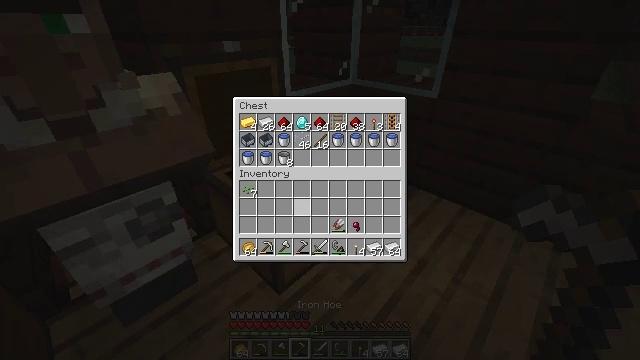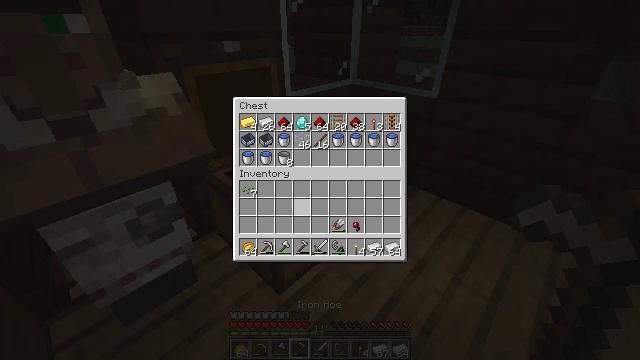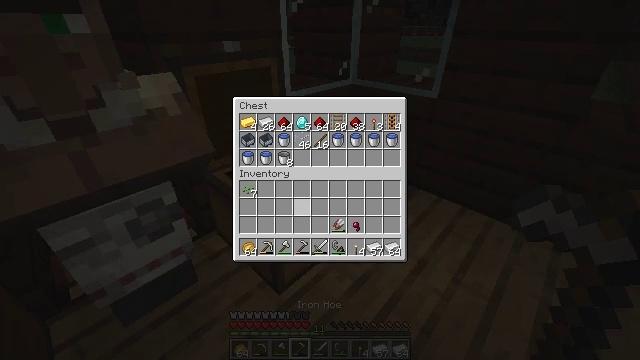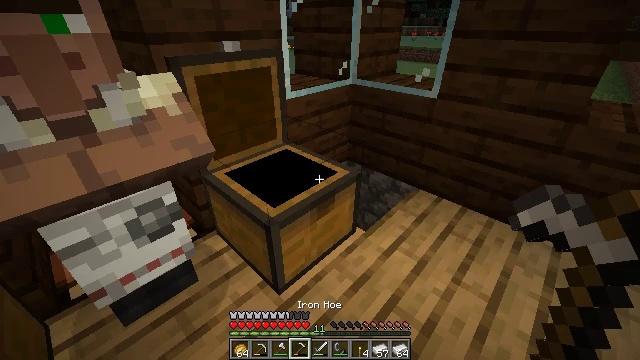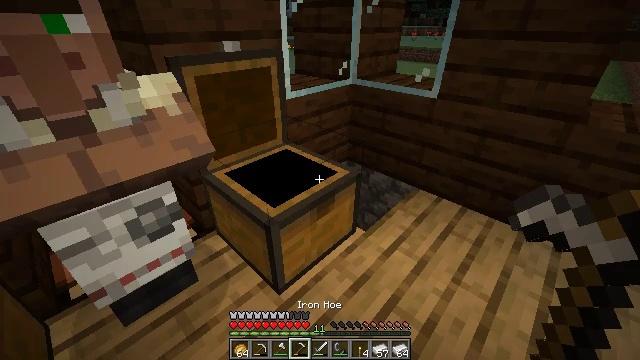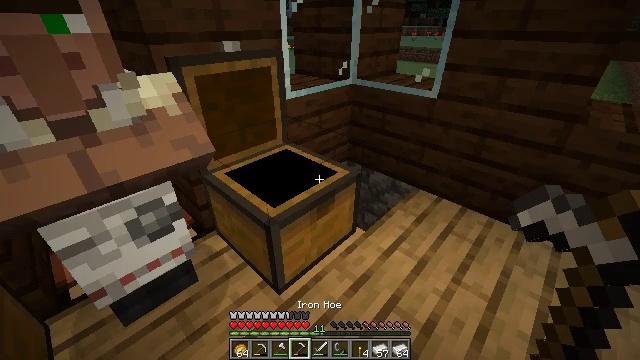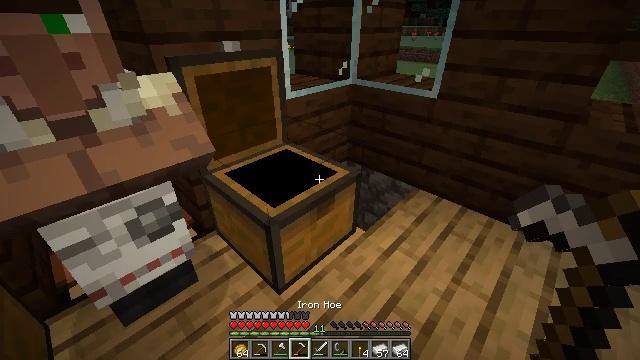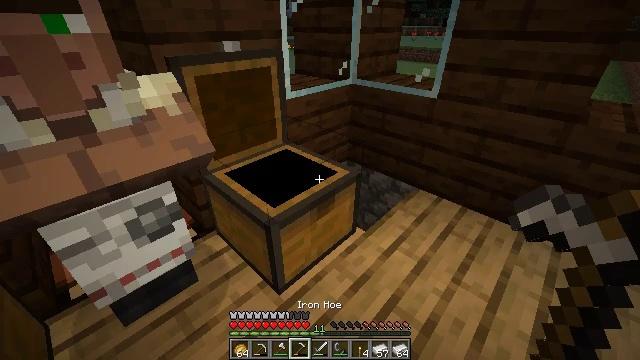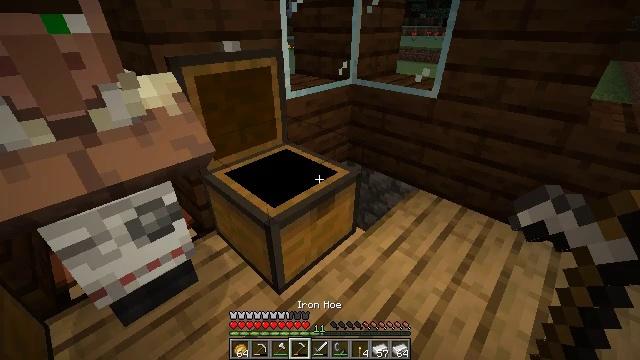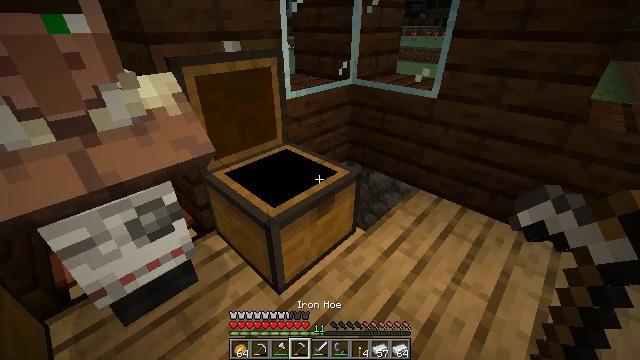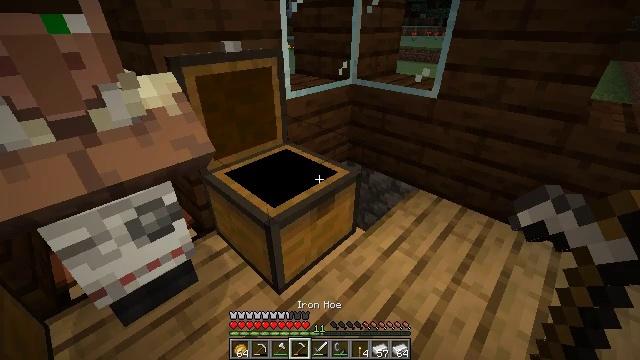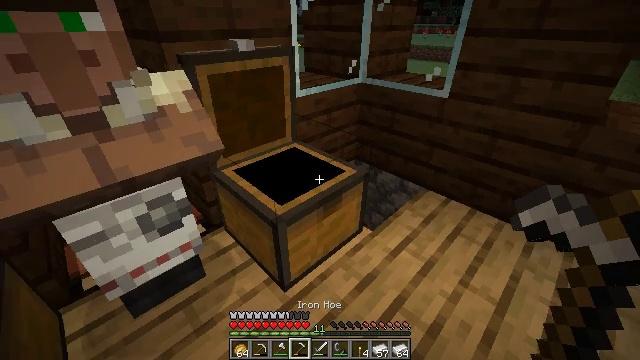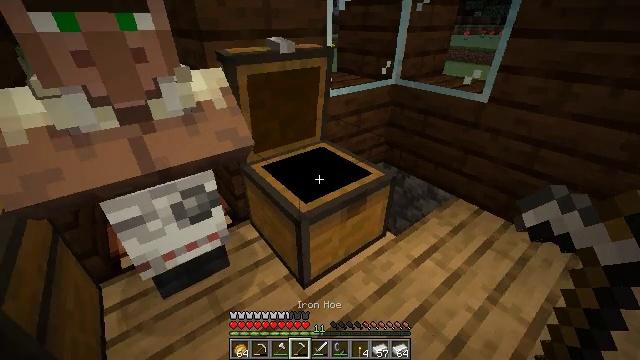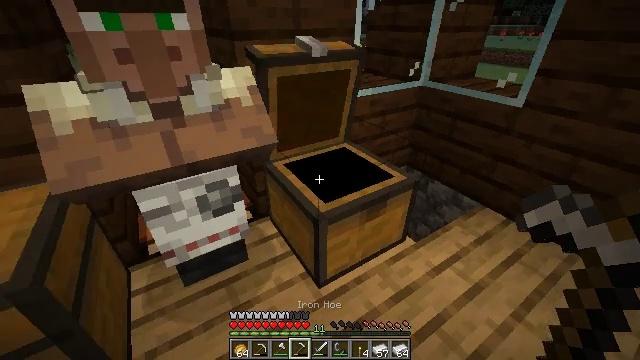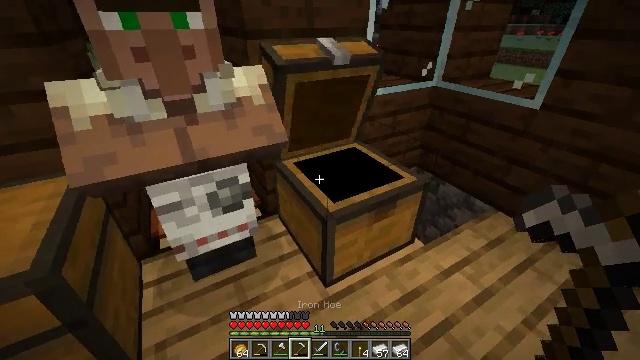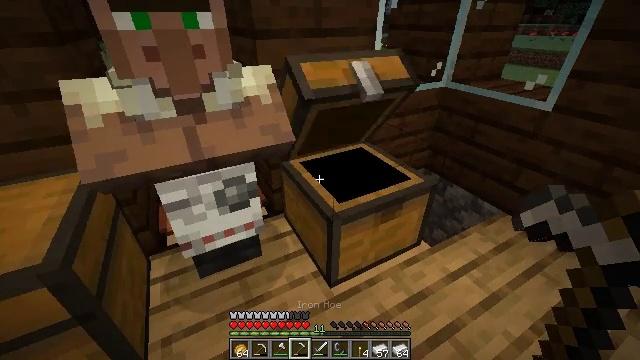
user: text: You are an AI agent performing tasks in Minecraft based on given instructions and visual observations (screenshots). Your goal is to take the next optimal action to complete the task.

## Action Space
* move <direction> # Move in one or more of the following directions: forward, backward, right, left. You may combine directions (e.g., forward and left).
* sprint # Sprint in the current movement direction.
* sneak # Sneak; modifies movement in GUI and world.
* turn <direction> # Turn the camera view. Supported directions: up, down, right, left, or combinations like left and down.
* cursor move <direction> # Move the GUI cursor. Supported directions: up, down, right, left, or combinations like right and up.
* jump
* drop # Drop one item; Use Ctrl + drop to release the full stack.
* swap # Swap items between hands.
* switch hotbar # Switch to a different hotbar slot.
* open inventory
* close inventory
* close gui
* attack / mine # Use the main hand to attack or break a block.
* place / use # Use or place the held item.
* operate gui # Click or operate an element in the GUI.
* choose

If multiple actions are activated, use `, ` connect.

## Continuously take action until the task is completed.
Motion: motion action
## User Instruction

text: Gather dirt.
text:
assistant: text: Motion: no_op
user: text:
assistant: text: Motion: no_op
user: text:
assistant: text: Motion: no_op
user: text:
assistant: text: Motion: close gui
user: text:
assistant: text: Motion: no_op
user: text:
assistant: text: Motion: no_op
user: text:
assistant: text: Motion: no_op
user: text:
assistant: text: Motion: no_op
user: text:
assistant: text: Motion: no_op
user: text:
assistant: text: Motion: no_op
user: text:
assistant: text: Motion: turn left
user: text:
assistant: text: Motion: turn left
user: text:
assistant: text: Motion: turn left
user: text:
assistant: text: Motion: turn left
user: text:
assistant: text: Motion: turn left
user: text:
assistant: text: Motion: no_op
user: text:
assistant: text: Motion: no_op
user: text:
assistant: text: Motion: no_op
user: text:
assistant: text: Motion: no_op
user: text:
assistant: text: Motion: no_op
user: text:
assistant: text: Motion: no_op
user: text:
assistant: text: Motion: no_op
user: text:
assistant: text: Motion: no_op
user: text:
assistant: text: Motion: no_op
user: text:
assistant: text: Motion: no_op
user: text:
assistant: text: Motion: no_op
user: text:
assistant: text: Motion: no_op
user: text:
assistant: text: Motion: turn left and up
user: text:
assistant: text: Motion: turn left and up
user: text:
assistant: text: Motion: turn left and up